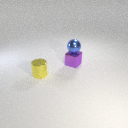
small purple metal cube to the right of small yellow metal cylinder